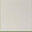
Piece: xx